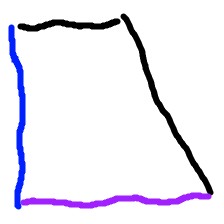
Shape: trapezoid